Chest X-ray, PA view. Patient: 46 years old, sex M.
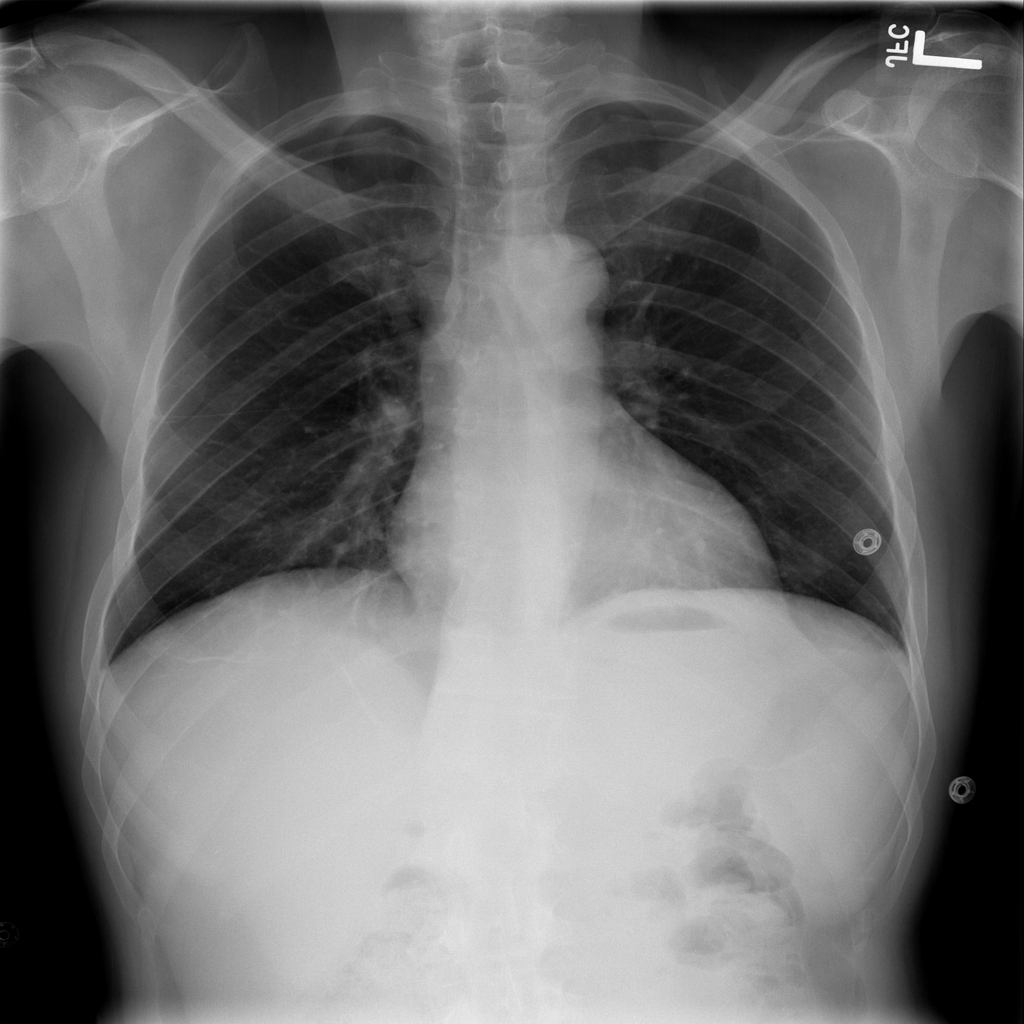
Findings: No Finding